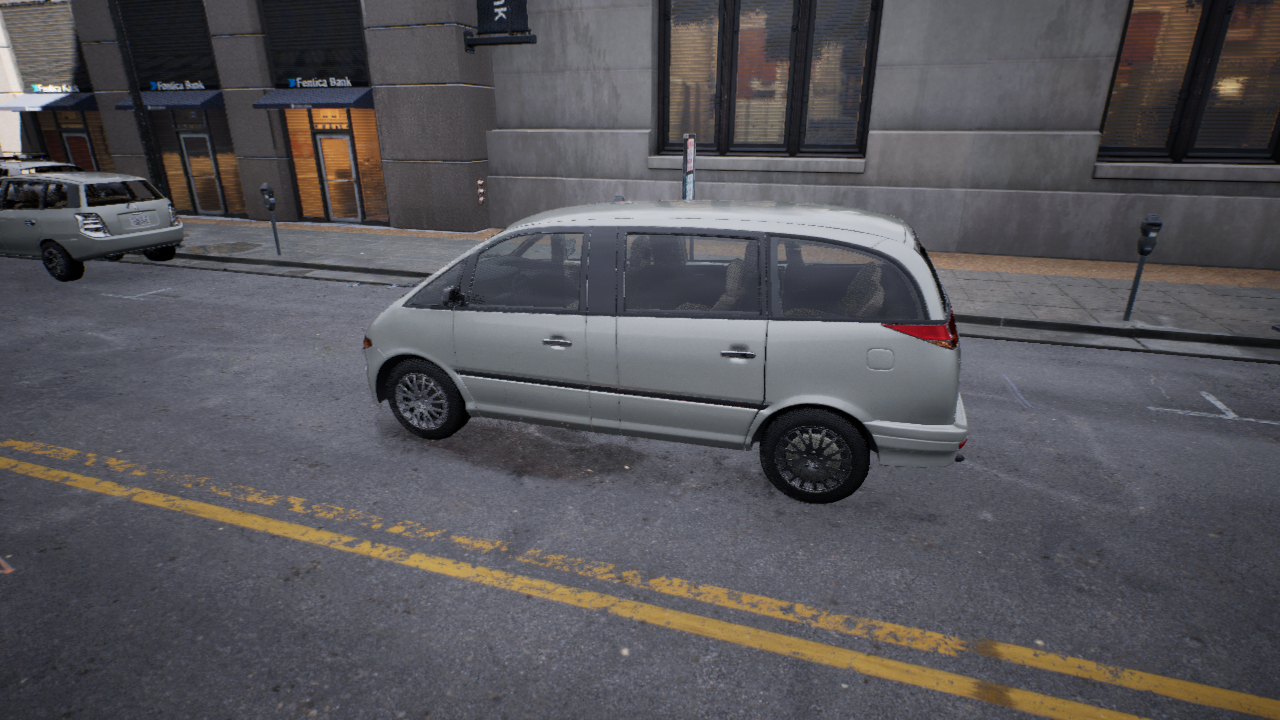
Venue: downtown
Lighting: clear day
Vehicle rig: minivan